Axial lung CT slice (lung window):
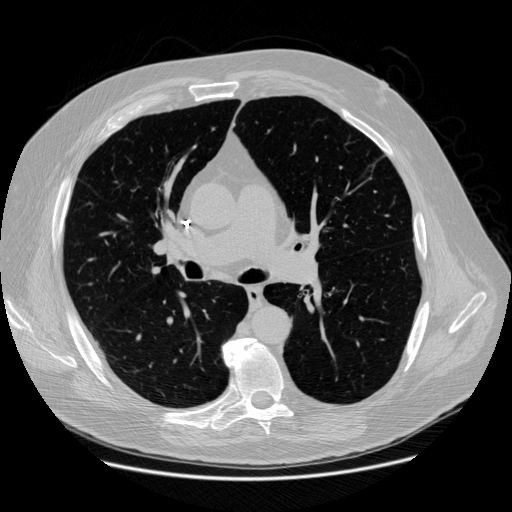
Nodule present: no